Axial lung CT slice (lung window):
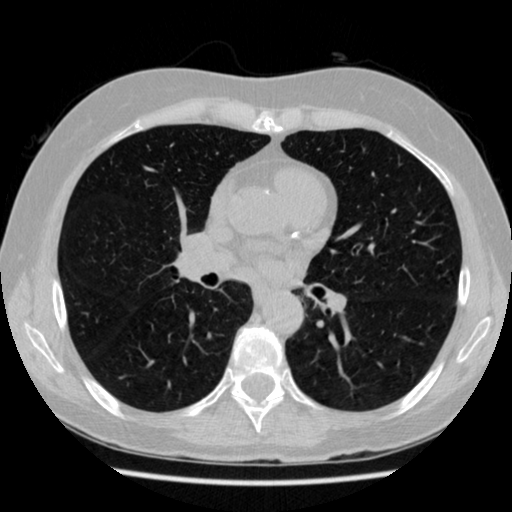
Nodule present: no